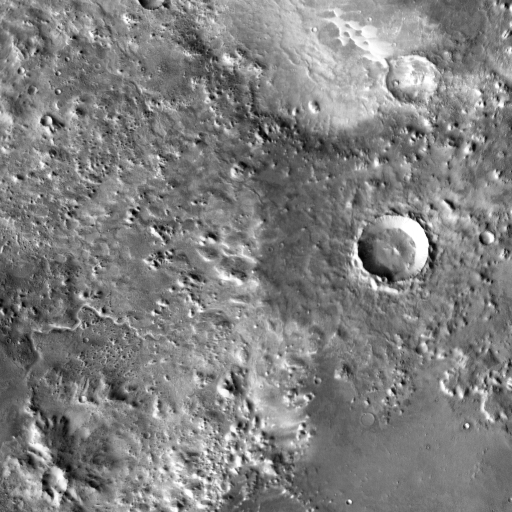
Crater classes present: Background, Other, Layered, Buried